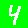
Digit: 4